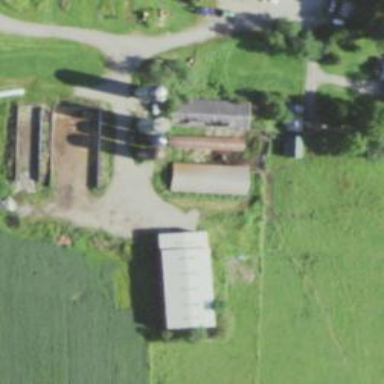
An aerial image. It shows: Silo.